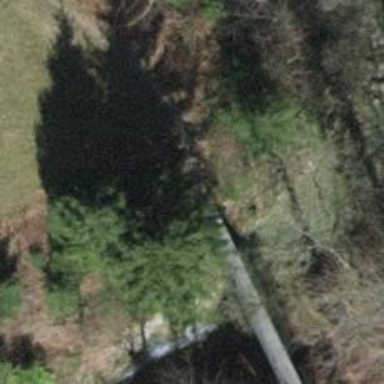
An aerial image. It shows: Paved path on bridge.